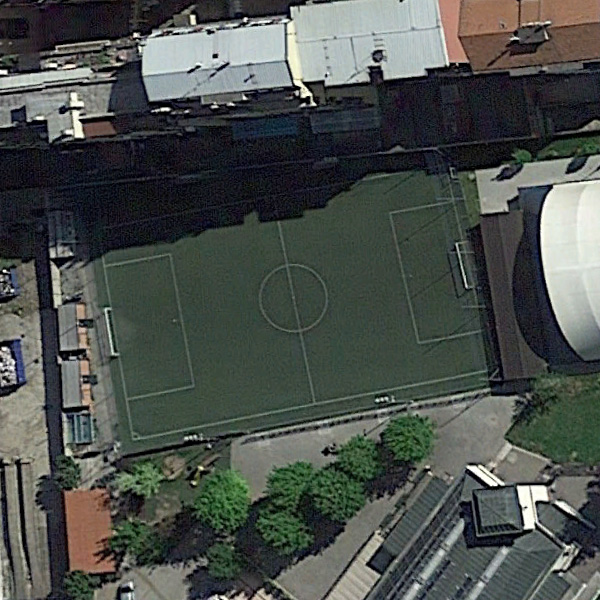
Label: Playground